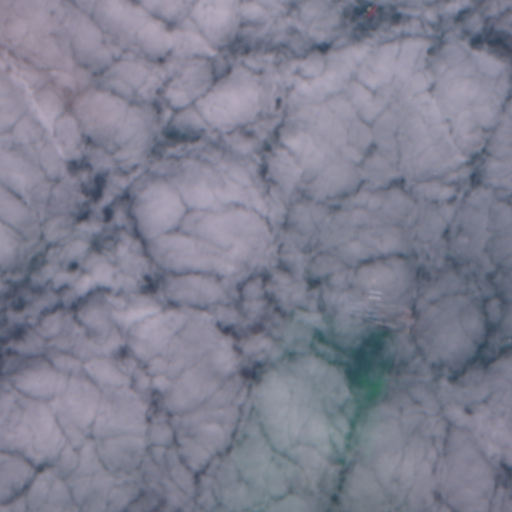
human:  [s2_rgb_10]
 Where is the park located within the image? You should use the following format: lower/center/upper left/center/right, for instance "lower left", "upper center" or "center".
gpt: The park is located in the upper center of the image.
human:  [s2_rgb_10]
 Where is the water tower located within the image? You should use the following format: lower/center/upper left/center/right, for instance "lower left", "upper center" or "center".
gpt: The water tower is located in the upper center of the image.
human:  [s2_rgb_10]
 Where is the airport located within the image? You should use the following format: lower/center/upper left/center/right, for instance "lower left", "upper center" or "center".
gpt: There is no airport in the image.